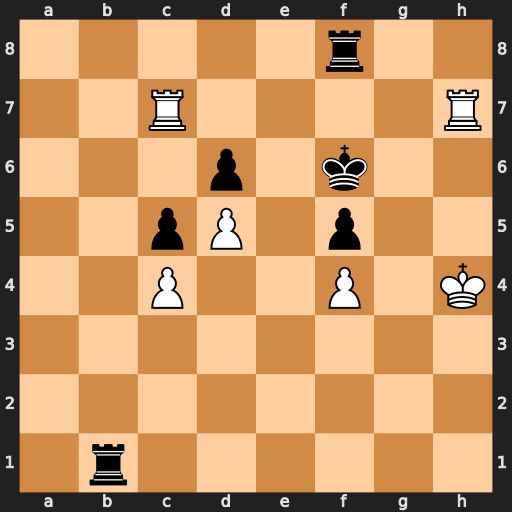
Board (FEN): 5r2/2R4R/3p1k2/2pP1p2/2P2P1K/8/8/1r6
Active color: w
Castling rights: -
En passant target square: -
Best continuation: Rh6#